Interaction volume radius: 5 \u00c5
Interaction volume height: 25 \u00c5
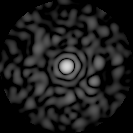
Disorder parameter: 0.8152